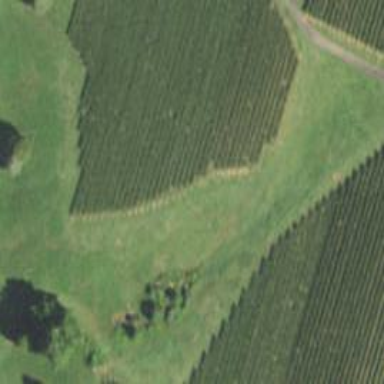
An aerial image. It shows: Vineyard where grapes are grown.